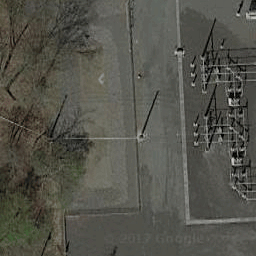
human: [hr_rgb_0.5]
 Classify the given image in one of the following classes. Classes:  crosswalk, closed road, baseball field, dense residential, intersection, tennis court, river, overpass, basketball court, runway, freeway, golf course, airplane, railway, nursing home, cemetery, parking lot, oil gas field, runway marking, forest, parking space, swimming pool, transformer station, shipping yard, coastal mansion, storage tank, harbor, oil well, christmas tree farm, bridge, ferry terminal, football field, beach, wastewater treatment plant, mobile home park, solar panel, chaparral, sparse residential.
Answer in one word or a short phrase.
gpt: transformer station